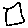
Label: square